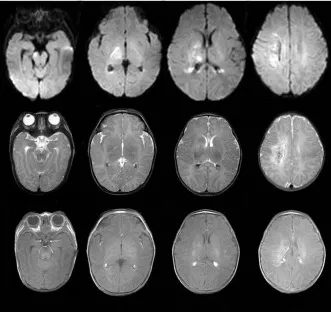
Findings in sequential MRI brain scans. (A) was taken upon admission in October 2018, showing multiple spots of white matter hyperintensities (in the right central semiovale, lateral ventricle, and basal ganglia) with focal hemorrhage. Patchy, limited diffuse, high signal intensity can be seen in the right central semiovale, lateral ventricle, basal ganglia, and the right side of the brain stem in diffusion-weighted imaging (DWI).
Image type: radiology (mri)